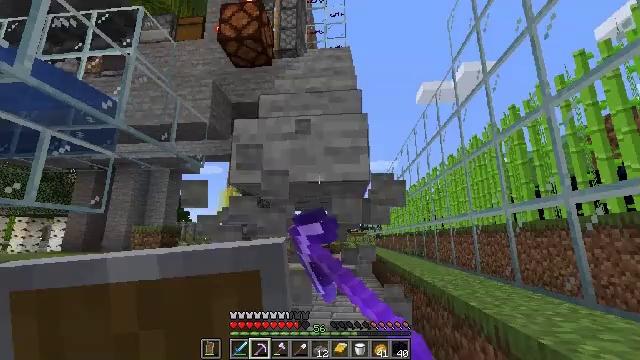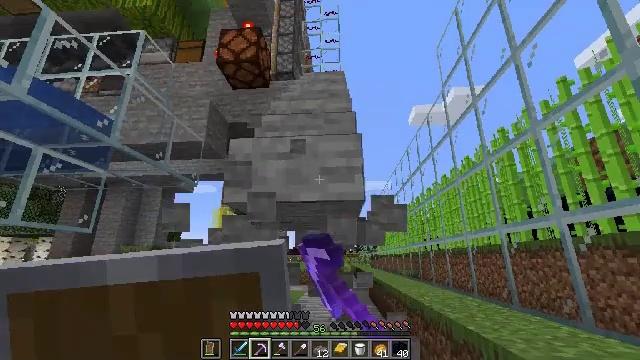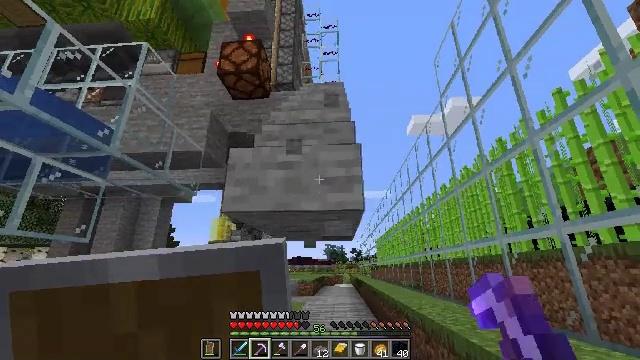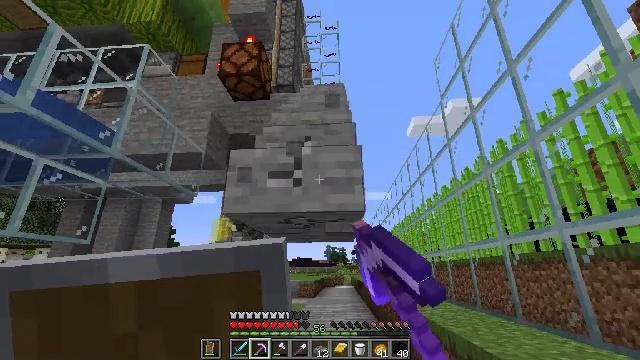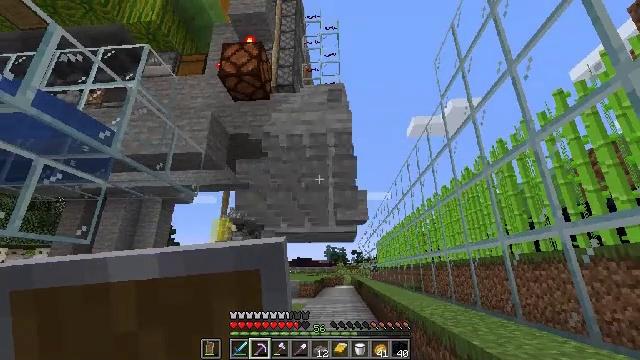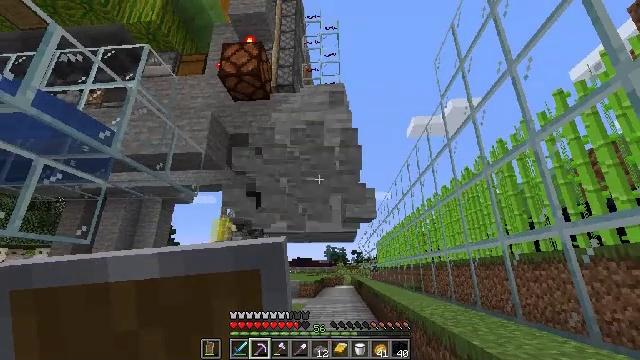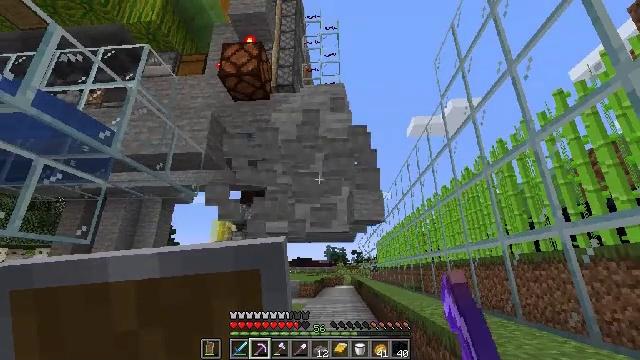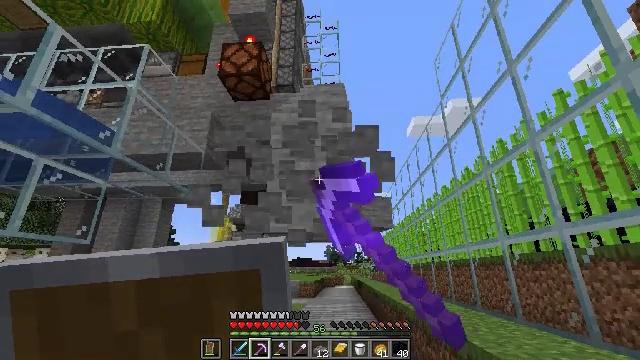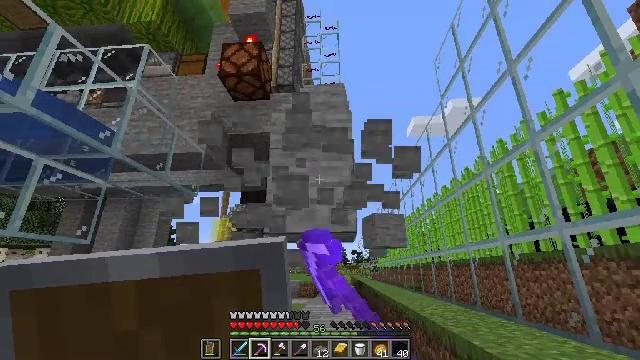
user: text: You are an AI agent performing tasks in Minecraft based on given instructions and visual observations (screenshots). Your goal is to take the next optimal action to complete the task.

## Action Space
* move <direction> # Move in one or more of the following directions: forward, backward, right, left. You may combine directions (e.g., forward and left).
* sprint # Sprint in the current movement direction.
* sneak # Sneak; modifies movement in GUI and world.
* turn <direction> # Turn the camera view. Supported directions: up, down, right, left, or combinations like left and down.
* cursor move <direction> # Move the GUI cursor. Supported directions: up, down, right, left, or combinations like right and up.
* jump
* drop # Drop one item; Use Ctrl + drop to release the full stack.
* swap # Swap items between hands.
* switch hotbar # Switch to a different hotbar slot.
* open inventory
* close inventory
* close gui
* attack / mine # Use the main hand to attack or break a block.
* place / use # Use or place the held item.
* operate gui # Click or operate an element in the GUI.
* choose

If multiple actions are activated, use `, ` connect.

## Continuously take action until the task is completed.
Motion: motion action
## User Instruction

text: Break the stone stairs to recycle them.
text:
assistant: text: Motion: turn right and up, attack / mine
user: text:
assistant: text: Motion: turn up, attack / mine
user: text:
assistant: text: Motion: attack / mine
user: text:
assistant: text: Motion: attack / mine
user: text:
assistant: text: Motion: attack / mine
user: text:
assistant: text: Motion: attack / mine
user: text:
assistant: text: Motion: attack / mine
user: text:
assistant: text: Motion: attack / mine
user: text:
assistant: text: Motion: no_op